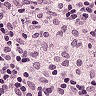
Metastatic tissue present: no